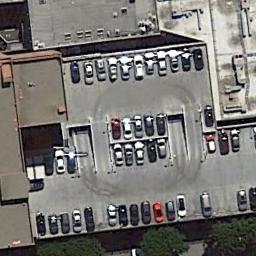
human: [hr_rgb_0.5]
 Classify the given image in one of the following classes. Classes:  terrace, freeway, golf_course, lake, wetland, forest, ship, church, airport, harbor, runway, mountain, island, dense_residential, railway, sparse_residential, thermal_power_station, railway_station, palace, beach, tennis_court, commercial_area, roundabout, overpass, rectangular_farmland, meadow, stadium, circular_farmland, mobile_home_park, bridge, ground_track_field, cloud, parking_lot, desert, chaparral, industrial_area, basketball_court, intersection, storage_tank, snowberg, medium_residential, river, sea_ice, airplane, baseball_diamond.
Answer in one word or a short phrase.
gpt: parking_lot